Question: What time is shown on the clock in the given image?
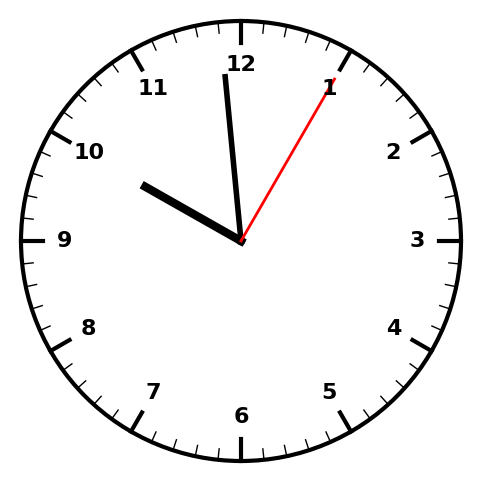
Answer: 09:59:05